Question: When I load a texture in OpenGL and this has one ('GL_ALPHA') or three components per pixel ('GL_RGB'), the texture appears tilted. What makes this happen?
As additional detail, the relation width/height seems to affect. For example, an image of 1366x768(683/384) appears tilted while an image of 1920x1080(16/9) is mapped correctly.

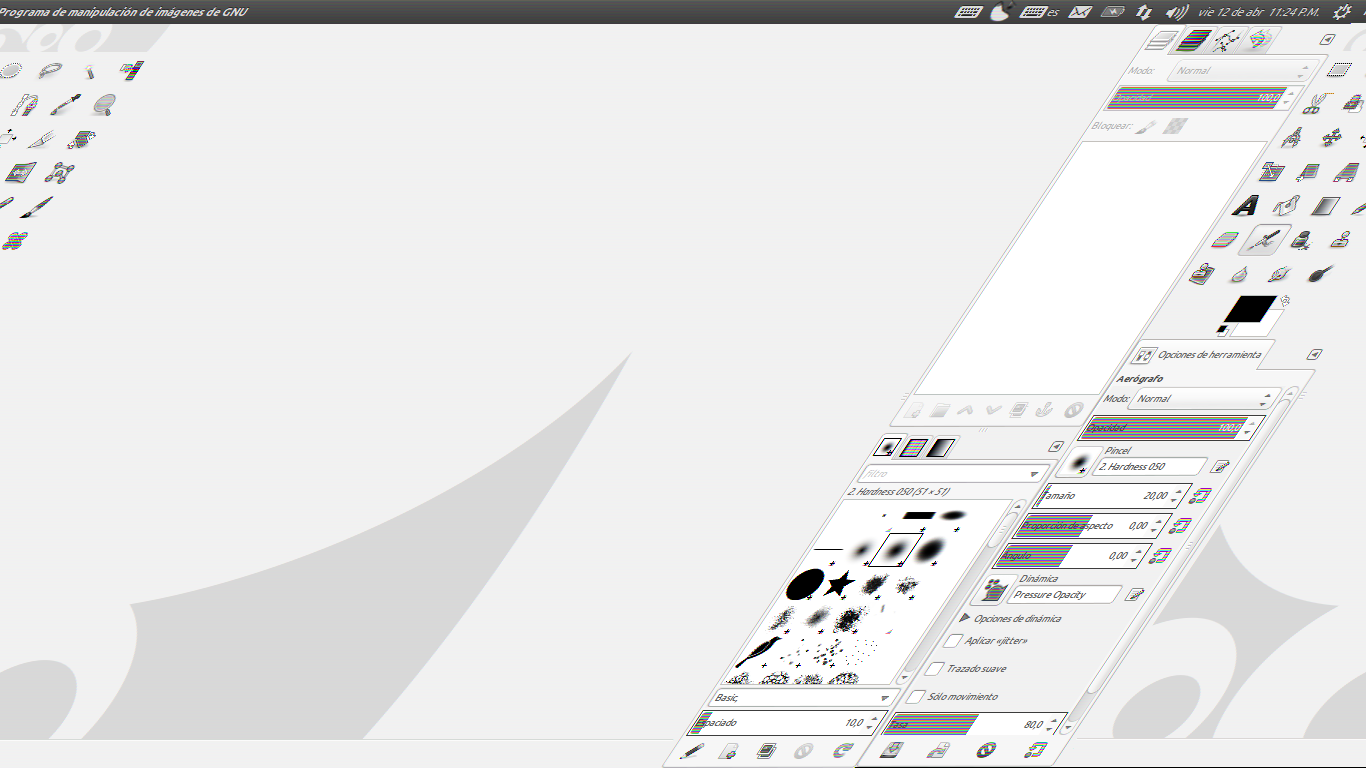
Answer: This is probably a padding/alignment issue.
GL, by default, expects rows of pixels to be padded to a multiple of 4 bytes. A 1366 wide texture with 1 byte or 3 byte wide pixels, will not be naturally 4 byte aligned.
Possible fixes for this are:
- 'glPixelStorei(GL_UNPACK_ALIGNMENT, 1);'- -